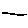
Label: line